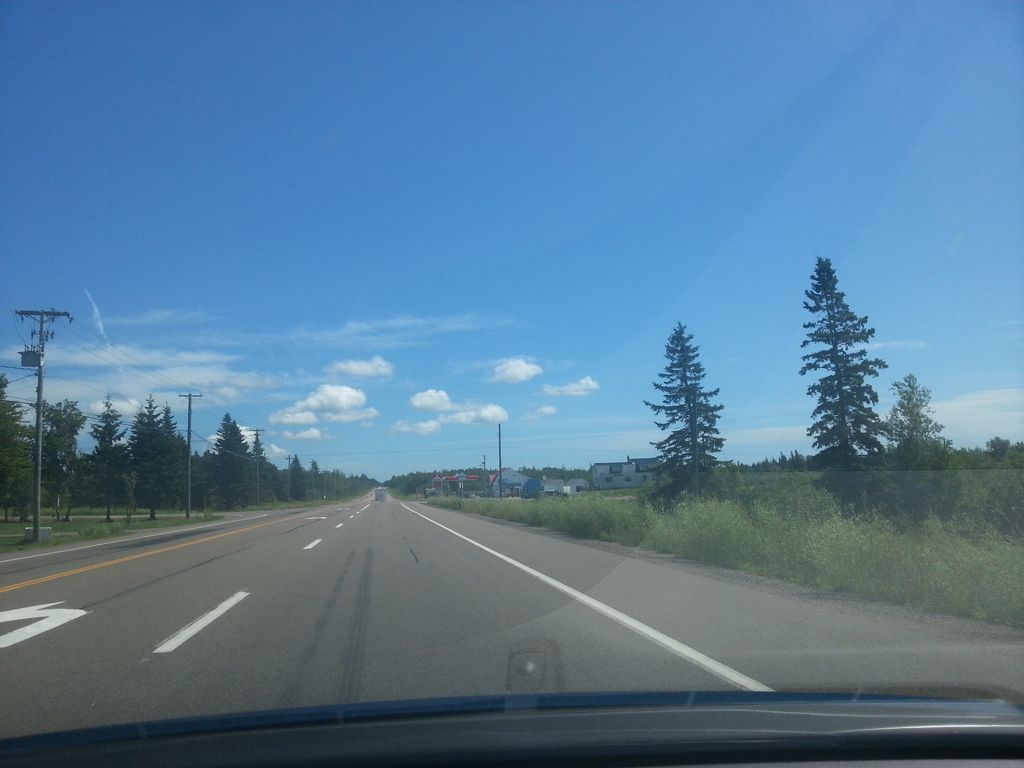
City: charlottetown